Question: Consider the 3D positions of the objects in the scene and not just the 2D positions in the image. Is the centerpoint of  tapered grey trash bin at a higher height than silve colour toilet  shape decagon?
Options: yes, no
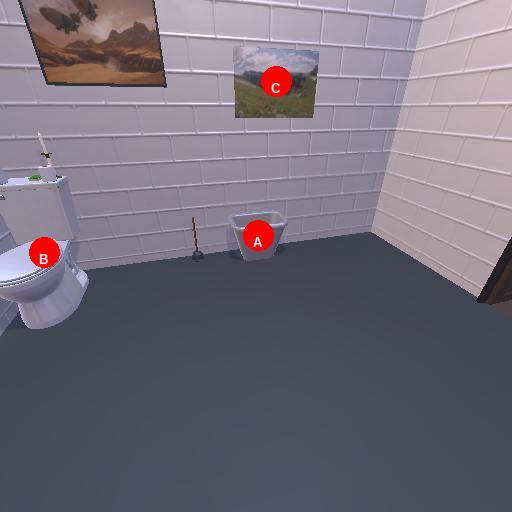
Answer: yes